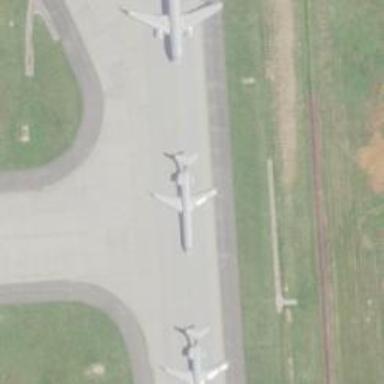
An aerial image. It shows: Image of taxiway at airport.